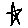
Label: star